Question: In my current PhpStorm setup, some react property fields are marked as unresolved while others aren't:

I find this very confusing because it implies to me that my 'props.value' is OK while my 'props.onClick' isn't. When I on 'props.value' I am lead to some unrelated code.
Because I currently do not define the property fields anywhere (I don't use TypeScript), I understand that it would be difficult for the IDE to recognize "the correct" property fields. However I would like to at least disable any kind of validation for property fields and omit the misleading suggestion that some fields are OK and others aren't.
Do you have any suggestions?
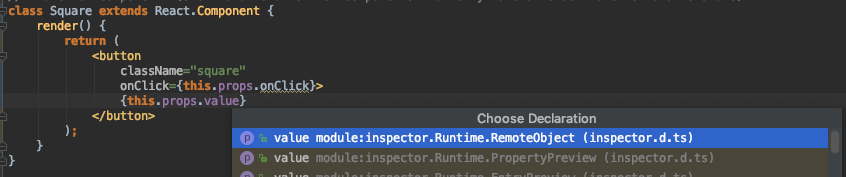
Answer: Props resolving/completion is only supported for components with explicit 'propTypes' declaration (see <URL>.
As exact match can't be found, the IDE tries to match the property by name only, thus resolving it to some unrelated stuff:(